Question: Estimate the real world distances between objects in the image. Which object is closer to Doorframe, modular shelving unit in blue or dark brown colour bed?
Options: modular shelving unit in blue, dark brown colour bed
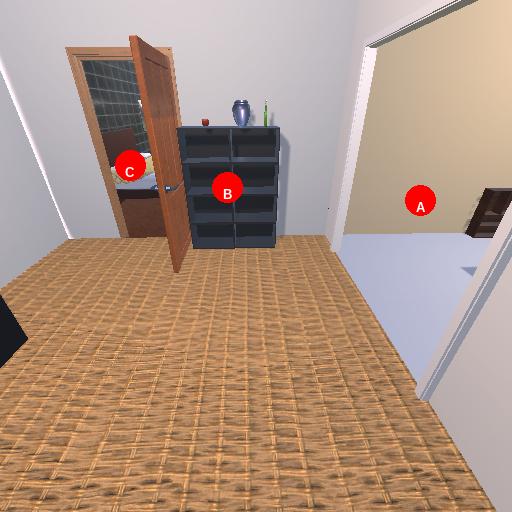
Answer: modular shelving unit in blue